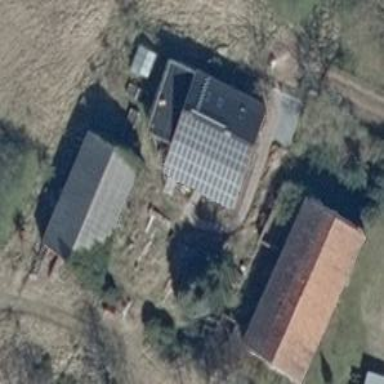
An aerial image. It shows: Solar photovoltaic panel generator producing electricity as small installation.